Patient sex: M
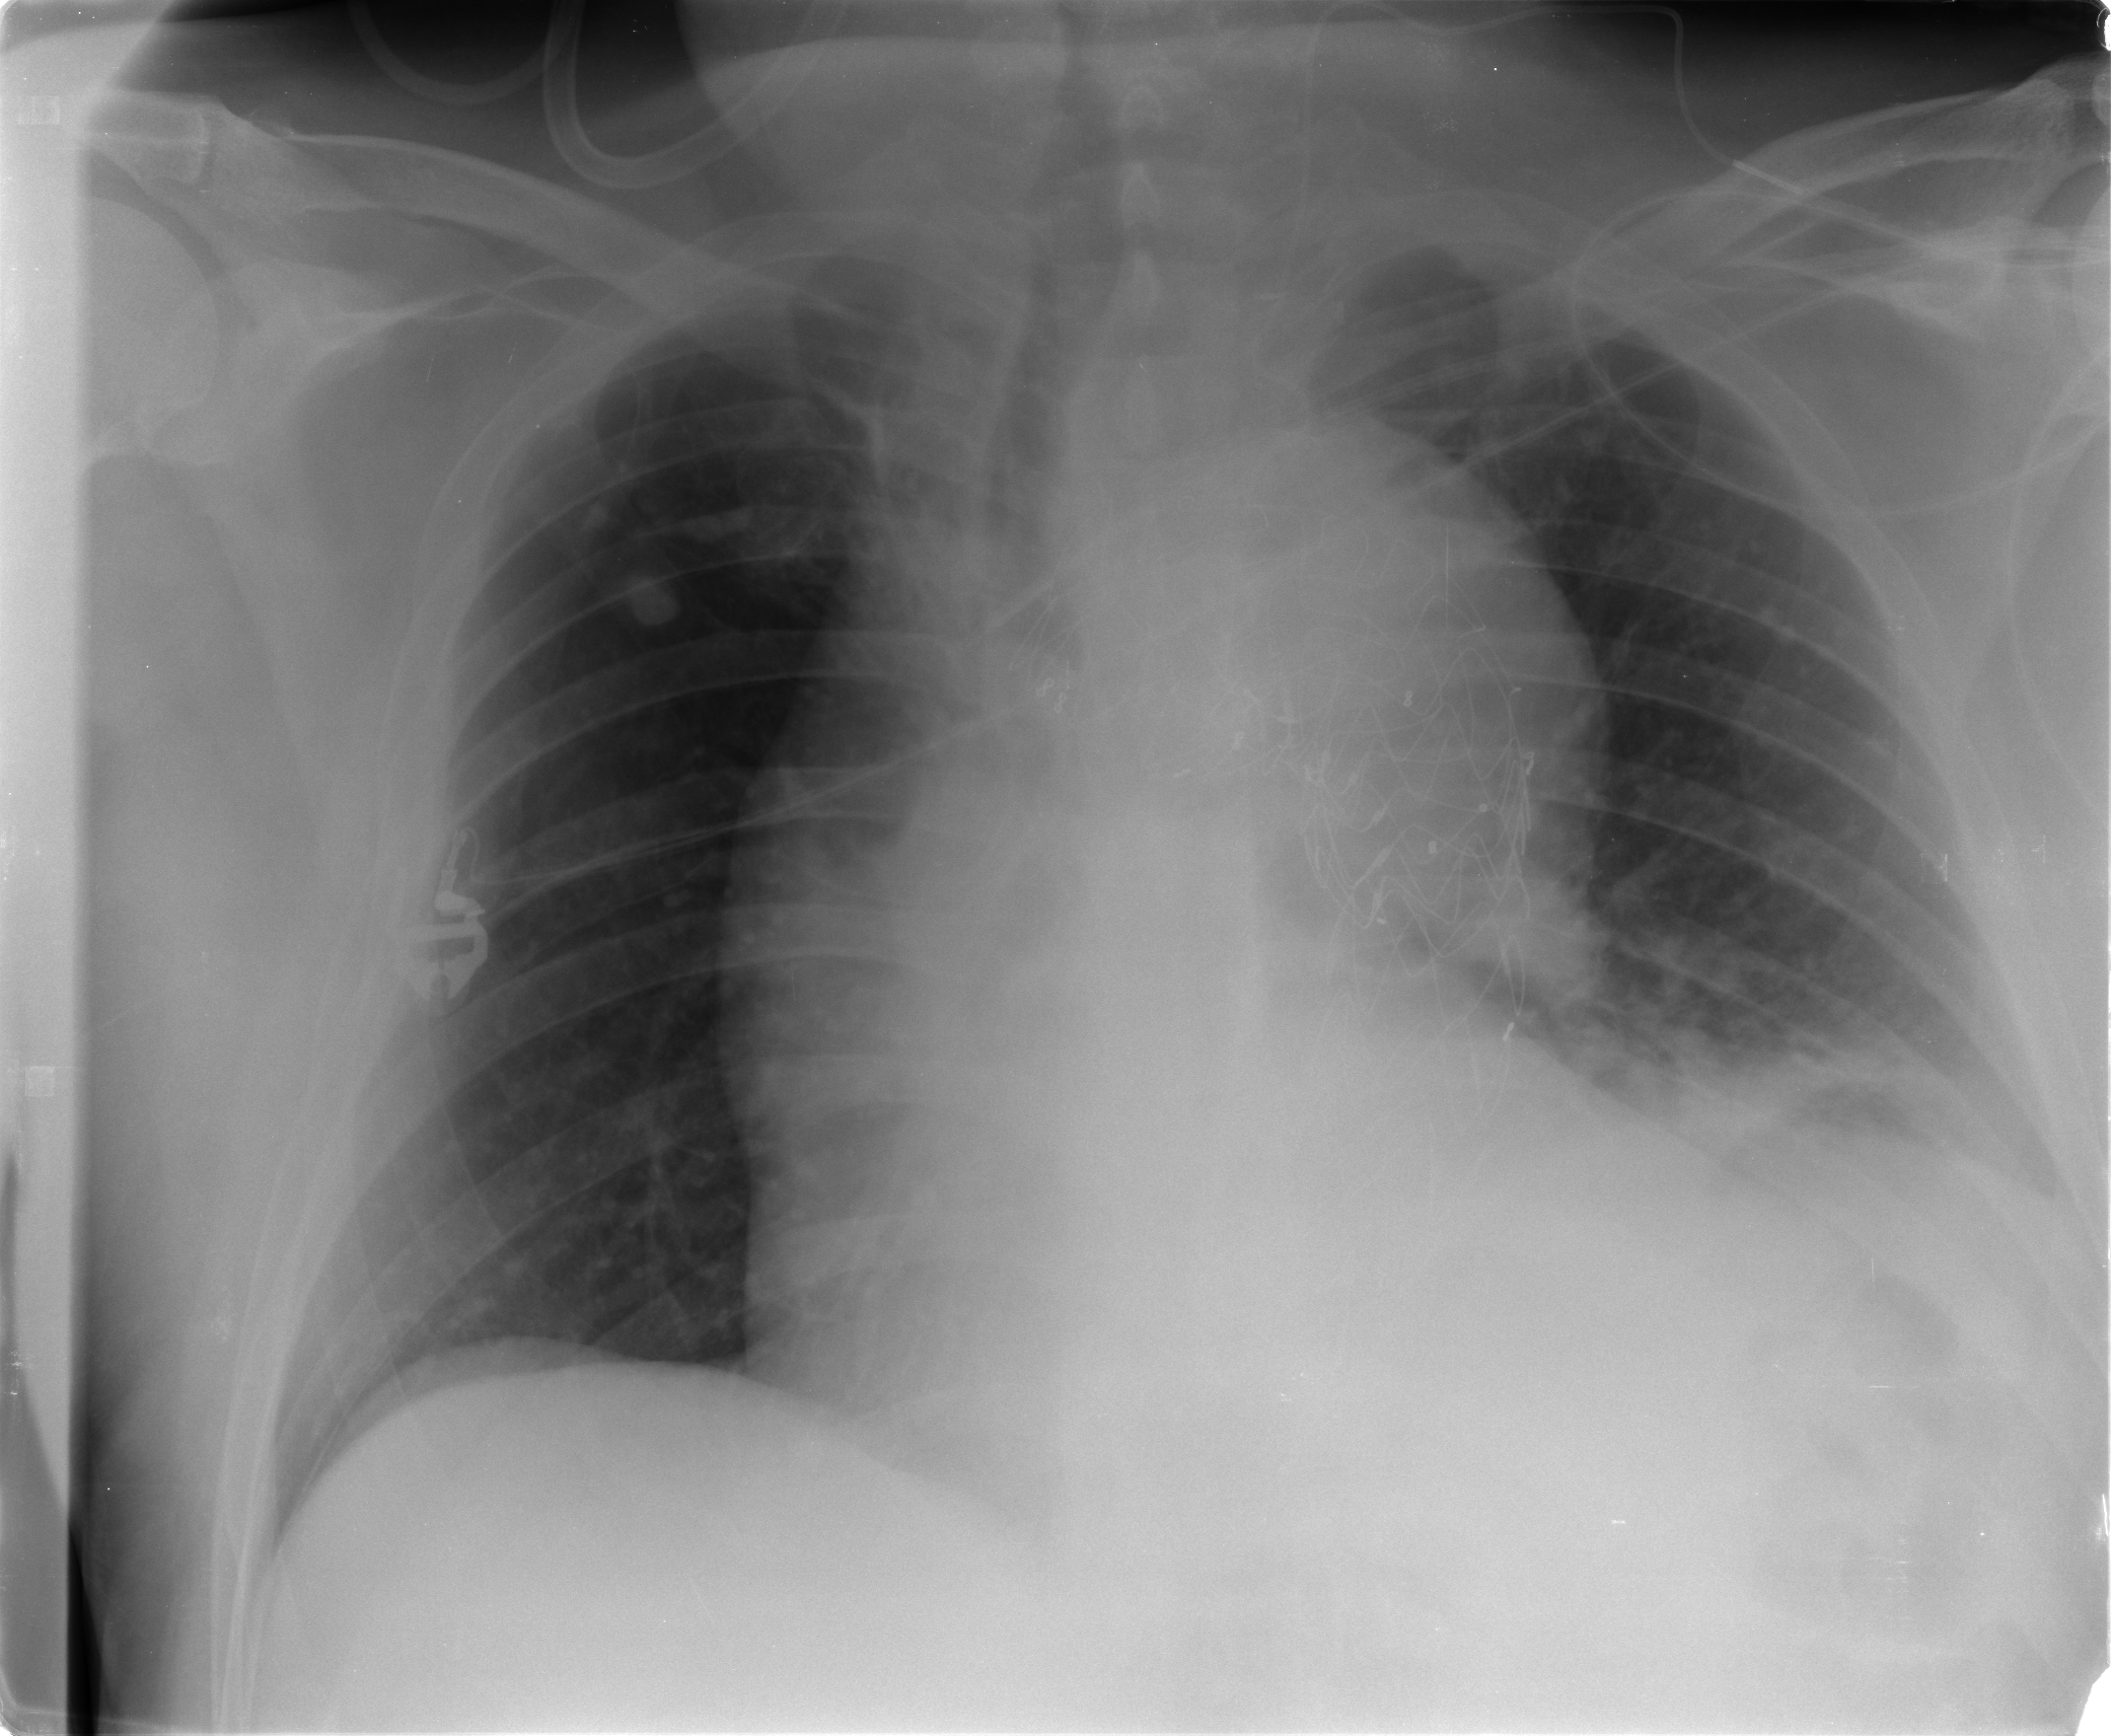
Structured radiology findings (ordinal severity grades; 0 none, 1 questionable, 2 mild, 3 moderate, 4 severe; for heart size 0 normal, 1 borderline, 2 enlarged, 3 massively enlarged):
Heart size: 1
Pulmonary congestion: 1
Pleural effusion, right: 0
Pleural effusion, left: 2
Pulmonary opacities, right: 0
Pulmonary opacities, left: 1
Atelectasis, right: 0
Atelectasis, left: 2